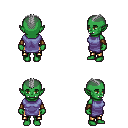
a pixel art fantasy rpg character, female body template, orc, green skin, chain tabard jacket, gold greaves, gray short mohawk hairstyle, cloth bracers, four views (front, back, left, right), 2x2 character sprite sheet, small pixel art, hard edges, no anti-aliasing